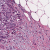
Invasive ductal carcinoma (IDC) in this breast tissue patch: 1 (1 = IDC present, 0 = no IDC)